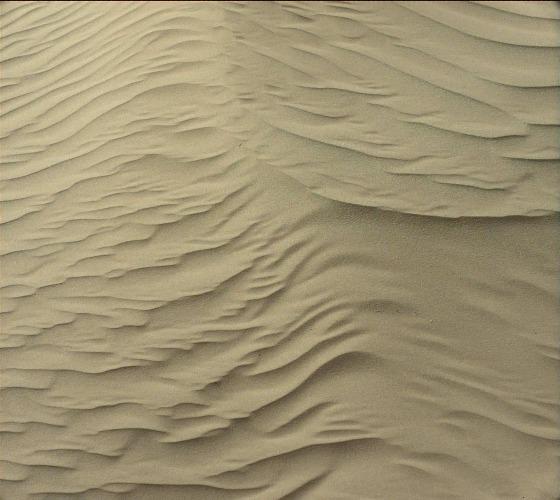
Terrain classes present: Gravel / Sand / Soil